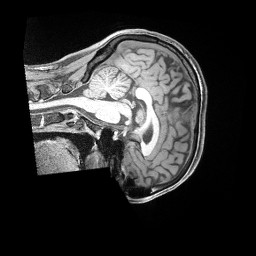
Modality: T1w
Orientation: sagittal
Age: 33
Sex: male
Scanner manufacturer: siemens
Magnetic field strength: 3 T
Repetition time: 2 s
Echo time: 0.00211 s